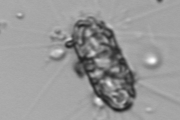
Label: Corethron_hystrix